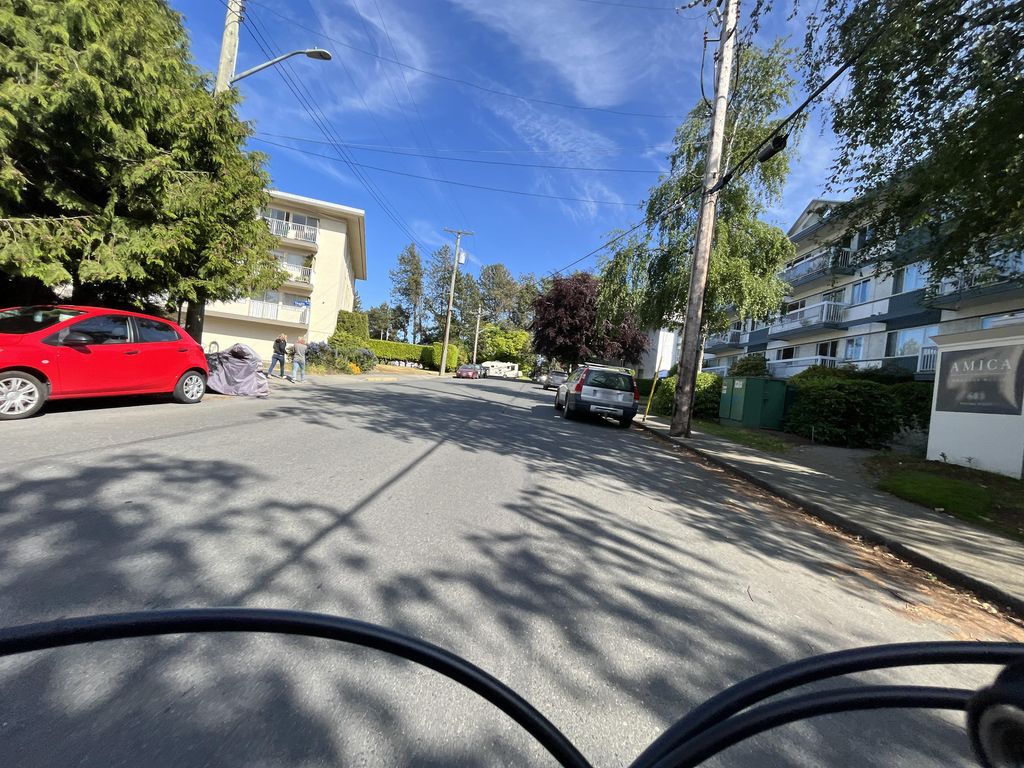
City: victoria